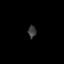
Tissue: prostate
Cell type: B cells
Senescence score: 0.3465
Nuclear area (px): 94
Mean DAPI intensity: 60.383